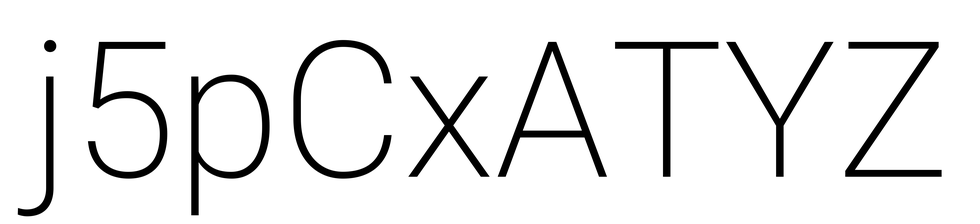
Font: Roboto_ExtraLight